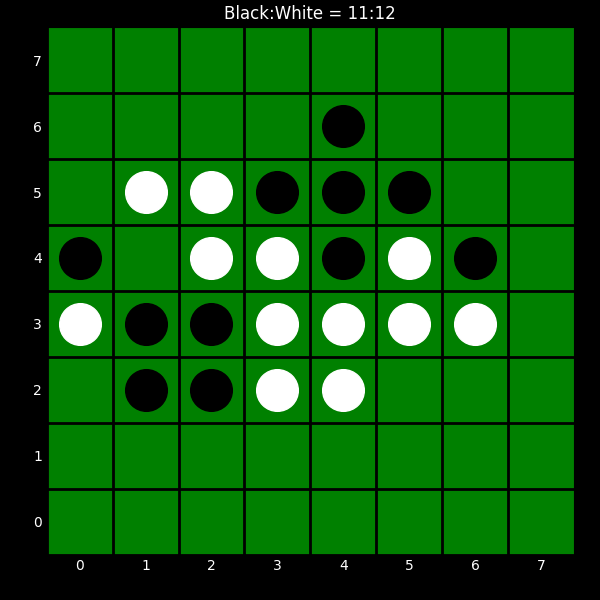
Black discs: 11
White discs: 12